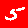
Digit: 5